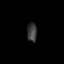
Tissue: lung
Cell type: Epithelial cells
Senescence score: 0.2296
Nuclear area (px): 177
Mean DAPI intensity: 60.452